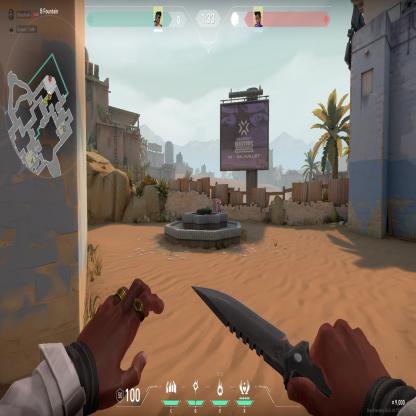
Label: enemy